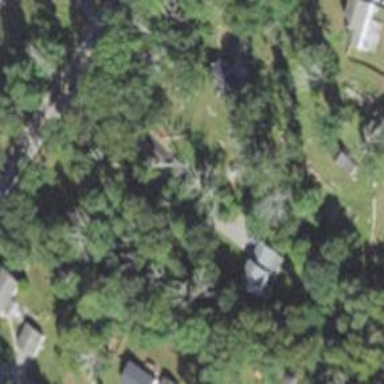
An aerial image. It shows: Residential driveway designated as service road.